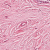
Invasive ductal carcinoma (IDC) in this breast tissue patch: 1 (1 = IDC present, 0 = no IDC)